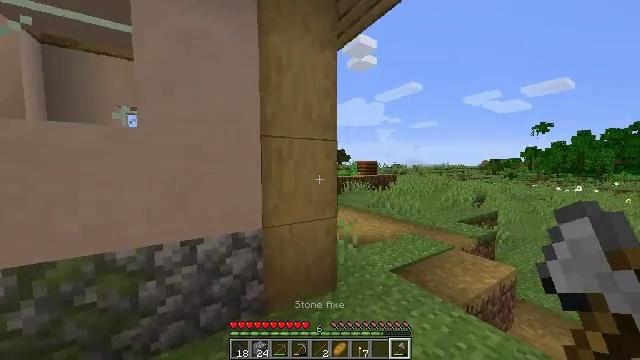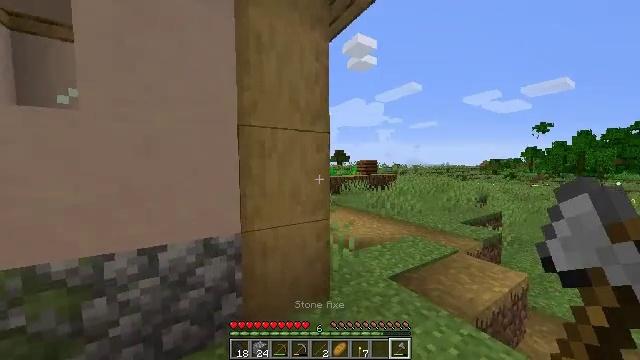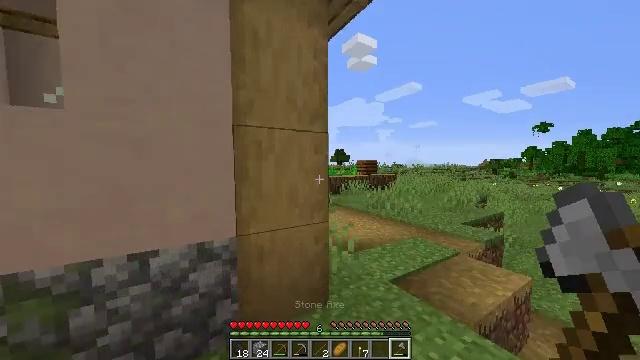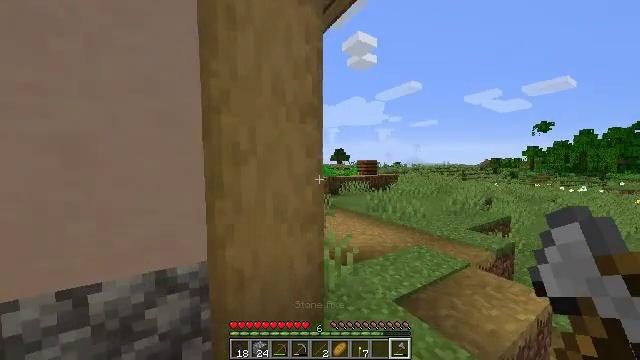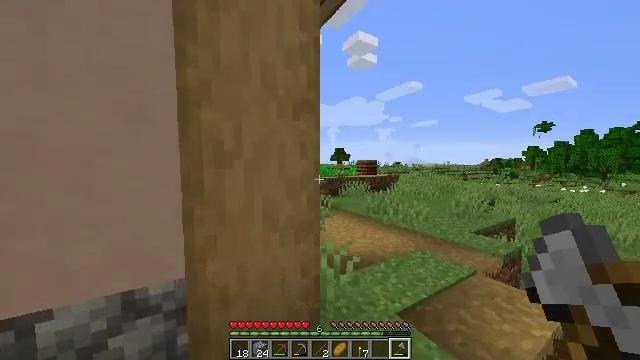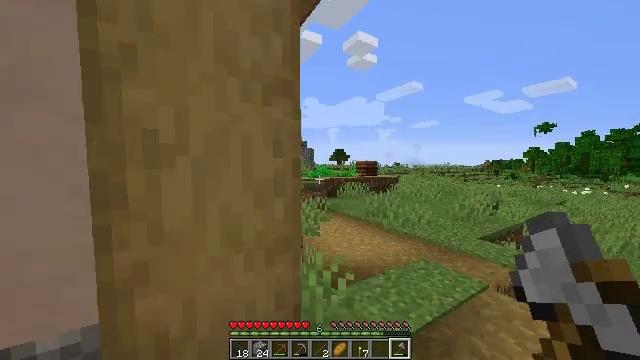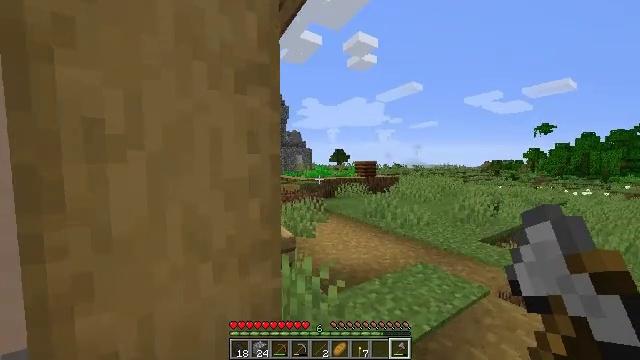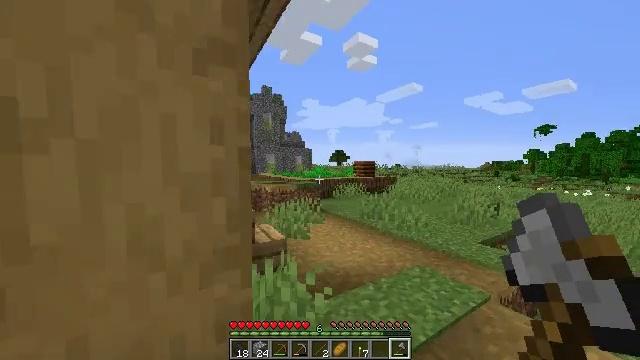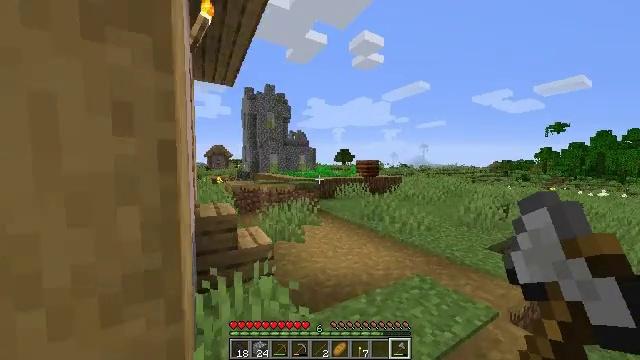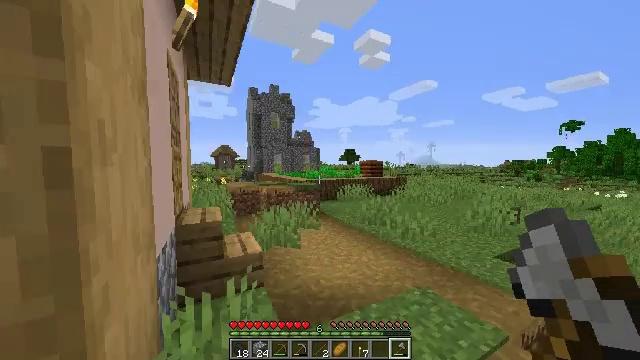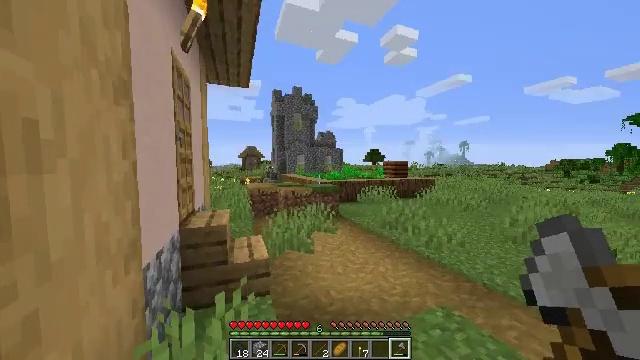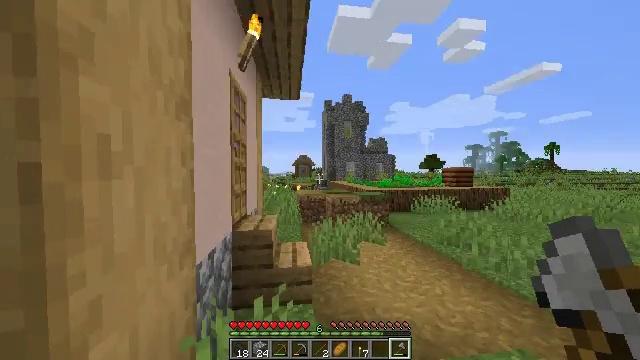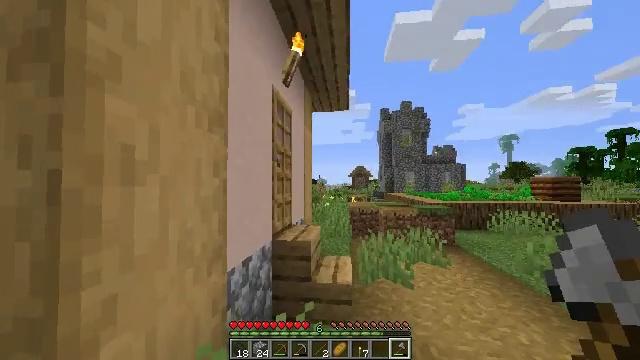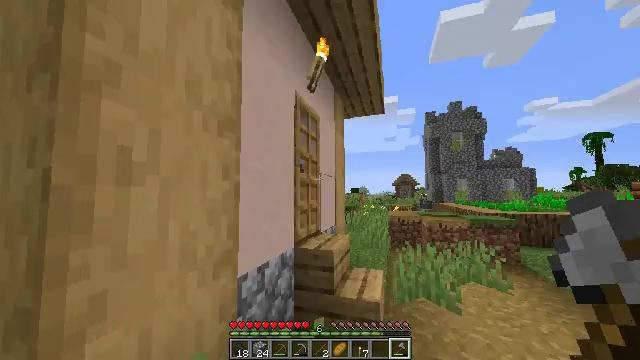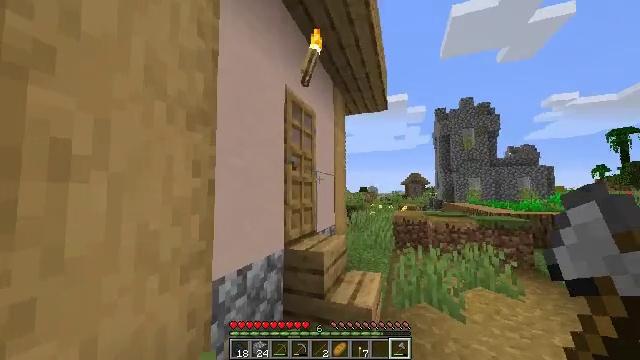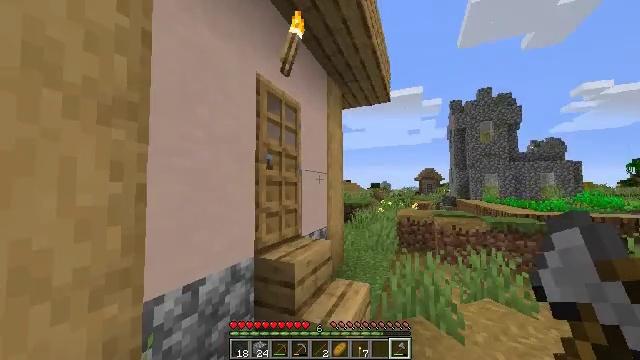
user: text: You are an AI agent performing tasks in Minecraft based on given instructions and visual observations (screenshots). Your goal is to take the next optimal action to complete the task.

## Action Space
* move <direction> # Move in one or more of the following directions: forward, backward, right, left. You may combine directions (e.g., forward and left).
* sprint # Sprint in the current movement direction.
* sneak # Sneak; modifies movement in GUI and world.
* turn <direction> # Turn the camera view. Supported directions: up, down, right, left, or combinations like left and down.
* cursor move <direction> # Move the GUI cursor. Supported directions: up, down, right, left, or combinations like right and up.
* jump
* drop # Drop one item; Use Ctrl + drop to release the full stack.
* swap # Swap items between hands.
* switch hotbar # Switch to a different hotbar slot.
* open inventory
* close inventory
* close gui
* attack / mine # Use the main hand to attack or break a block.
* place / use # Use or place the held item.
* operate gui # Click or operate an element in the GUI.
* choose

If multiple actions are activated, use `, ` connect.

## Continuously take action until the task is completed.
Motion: motion action
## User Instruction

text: Attack the brewing stand to gather it.
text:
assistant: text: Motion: move forward
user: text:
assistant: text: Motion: move forward
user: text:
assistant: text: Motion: move forward
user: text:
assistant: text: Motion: move forward
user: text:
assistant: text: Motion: move forward and move right
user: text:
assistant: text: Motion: move forward and move right
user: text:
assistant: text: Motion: move forward and move right
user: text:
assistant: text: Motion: move forward and move right, turn left
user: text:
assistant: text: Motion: move forward and move right, turn left
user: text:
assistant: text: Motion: move forward and move right, turn left
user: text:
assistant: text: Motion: move forward and move right, turn left and up
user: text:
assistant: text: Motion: move forward and move right, turn left and up
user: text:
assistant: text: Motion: move forward and move right, turn left and up
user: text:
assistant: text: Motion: move forward and move right, turn left
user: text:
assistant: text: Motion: move forward and move right, turn left
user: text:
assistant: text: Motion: move forward and move right, turn left and down
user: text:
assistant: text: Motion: move forward and move right, turn left
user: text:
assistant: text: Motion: move forward and move right, turn left
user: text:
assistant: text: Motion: move forward and move right, turn left and up, use / place
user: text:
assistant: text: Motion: move forward and move right, turn left and up, use / place
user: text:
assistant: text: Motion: move forward and move right, turn left, use / place
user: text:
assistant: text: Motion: move forward and move right, turn left
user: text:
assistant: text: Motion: move forward and move right, turn left and down
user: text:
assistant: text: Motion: move right, turn left and down
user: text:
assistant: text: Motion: move right, turn left and down
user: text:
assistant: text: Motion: move forward, turn left and down
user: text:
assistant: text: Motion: move forward, turn left and down
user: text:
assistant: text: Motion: move forward, turn left and down
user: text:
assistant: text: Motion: move forward
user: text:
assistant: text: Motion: move forward